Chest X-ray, PA view. Patient: 56 years old, sex F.
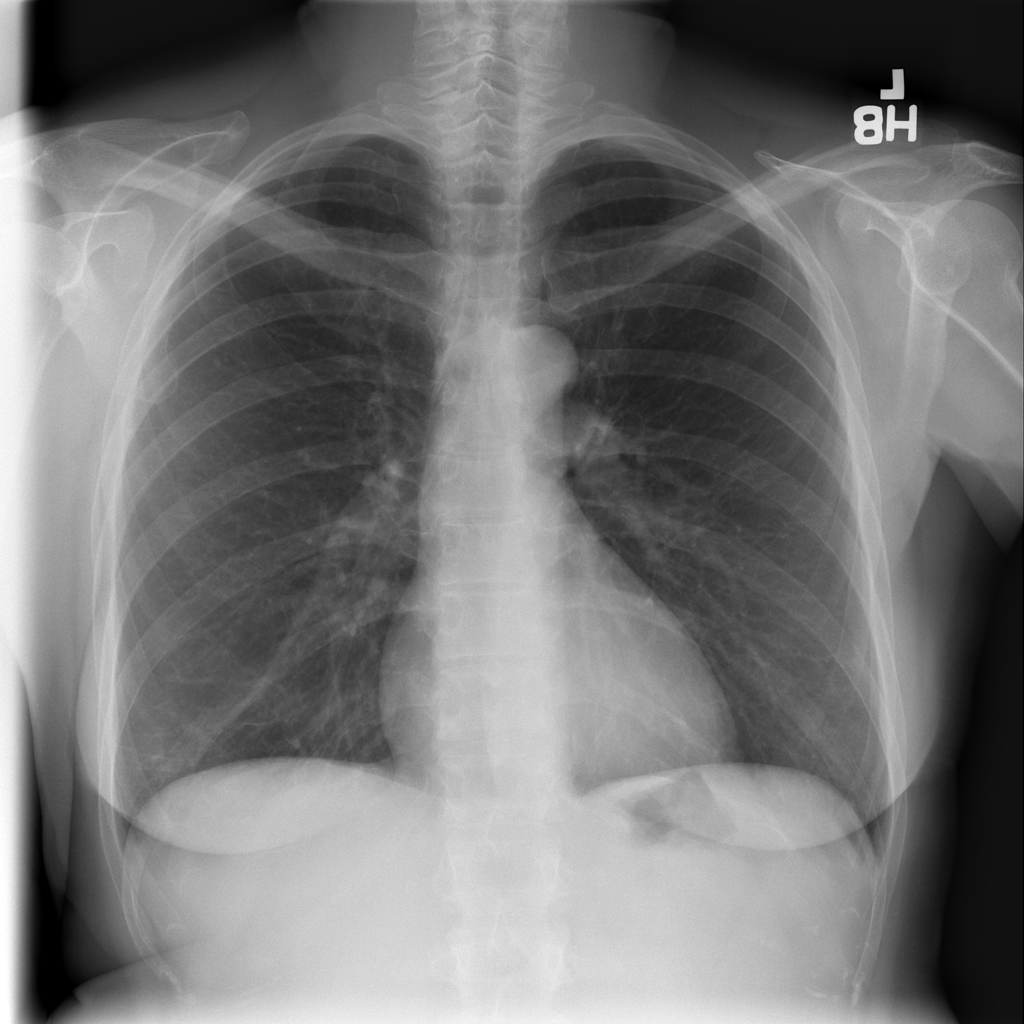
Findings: Atelectasis